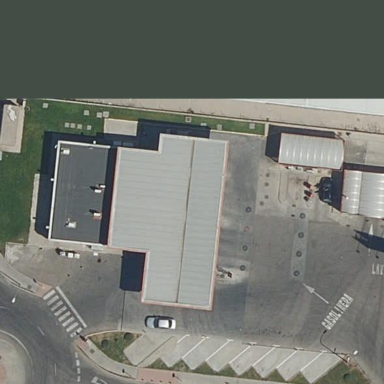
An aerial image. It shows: View of roof of building.